Aerial crown-view tile of a tropical tree (Barro Colorado Island, Panama), acquired 20250317:
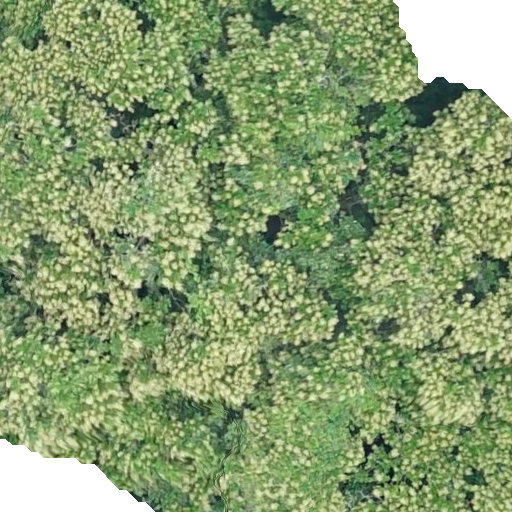
Species: Anacardium excelsum
GBIF accepted scientific name: Anacardium excelsum
Crown area: 523.988 m²